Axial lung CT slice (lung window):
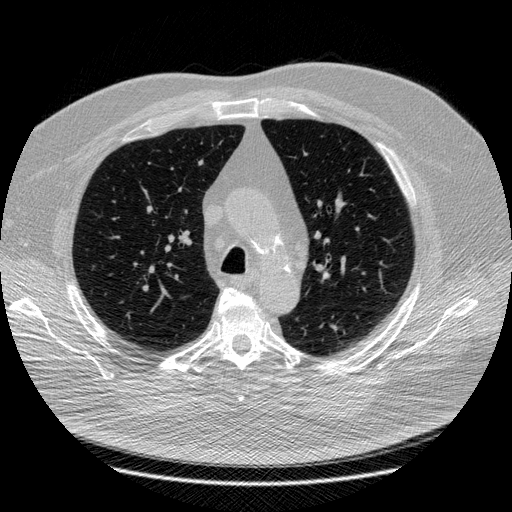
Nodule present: no